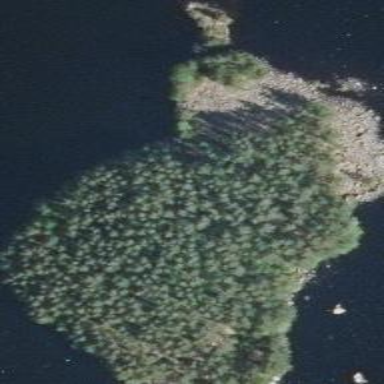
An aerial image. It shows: Island.